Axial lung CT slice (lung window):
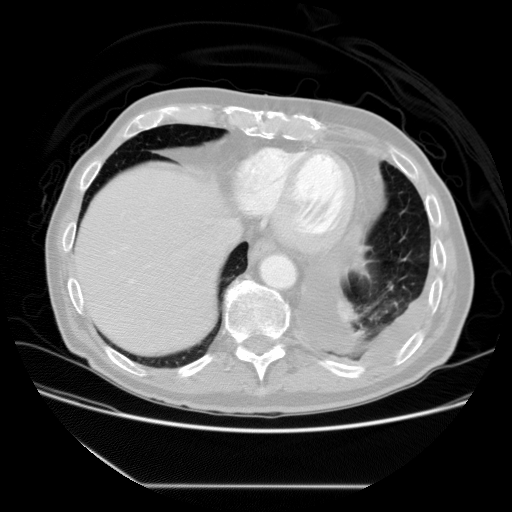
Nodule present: yes
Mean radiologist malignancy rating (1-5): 2